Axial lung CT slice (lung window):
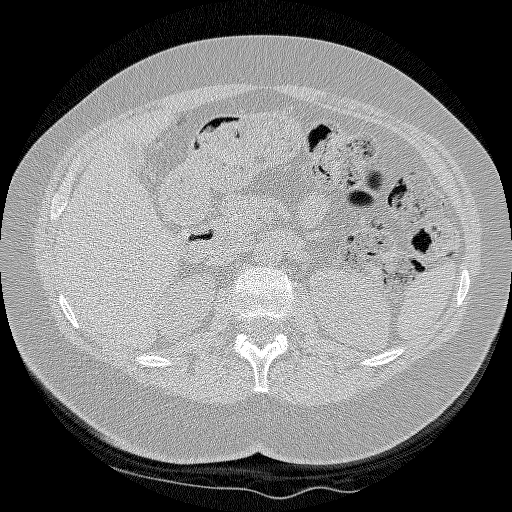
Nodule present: no